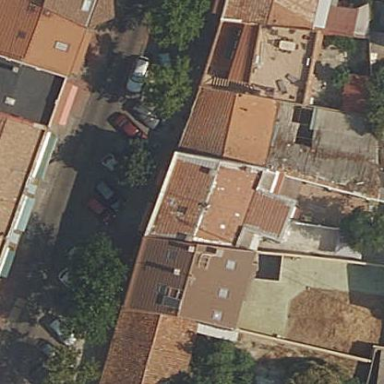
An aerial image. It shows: Building.